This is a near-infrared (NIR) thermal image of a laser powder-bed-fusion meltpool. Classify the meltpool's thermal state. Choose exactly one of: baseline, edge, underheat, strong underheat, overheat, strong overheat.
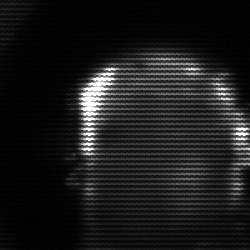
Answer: baseline